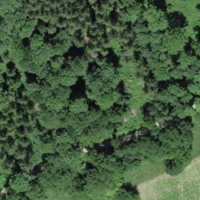
EUNIS habitat code: 41
Species observed at this site:
Lamium galeobdolon